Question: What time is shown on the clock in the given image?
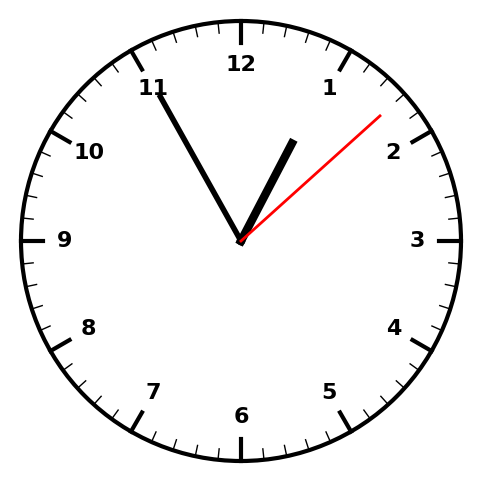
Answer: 12:55:08